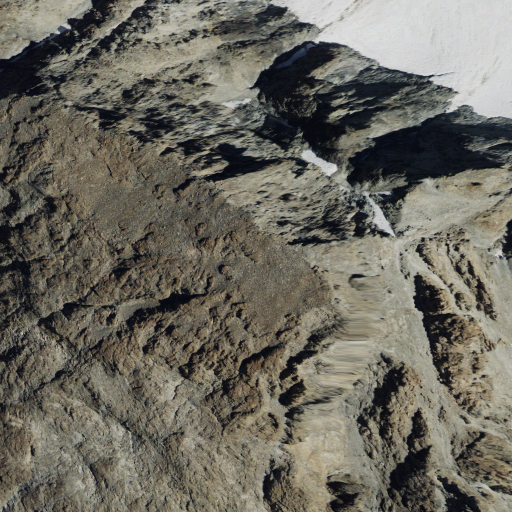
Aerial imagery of mountain in California named Mount McGee containing barren land, snow, and shrub